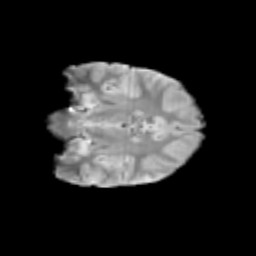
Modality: T2w
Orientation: coronal
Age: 11
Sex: female
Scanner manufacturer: siemens
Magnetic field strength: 3 T
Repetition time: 3.8 s
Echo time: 0.07 s